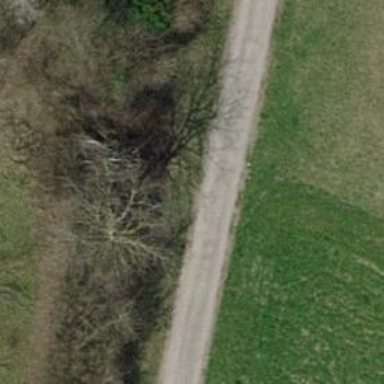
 classified as grade2 track. Only agricultural vehicles are allowed on this road."